Question: Count the number of objects in the diagram.
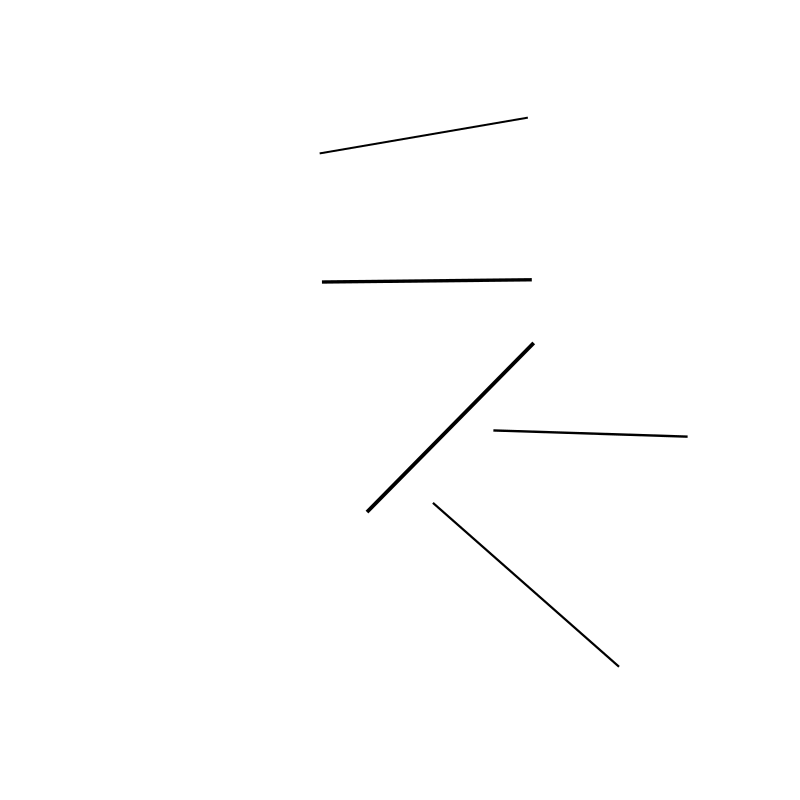
Answer: 5